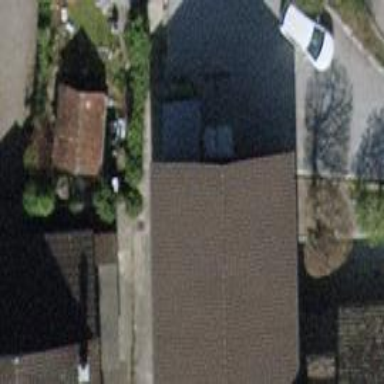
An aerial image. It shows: Building with gabled roof colored brown.